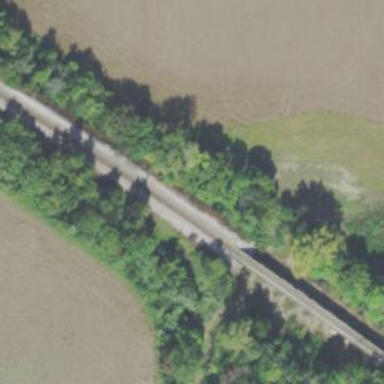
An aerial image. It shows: Railway tracks on embankment.